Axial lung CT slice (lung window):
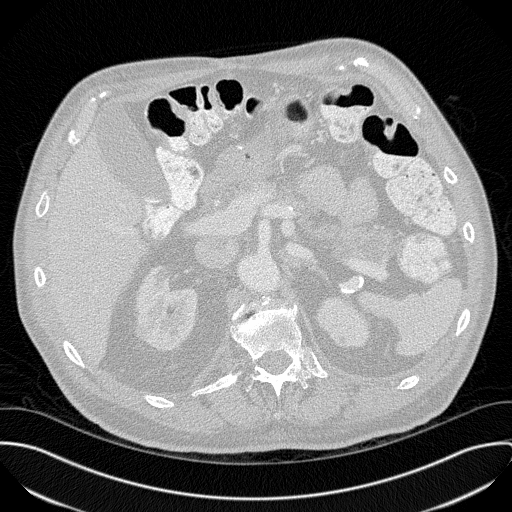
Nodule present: no